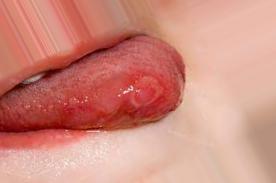
Condition: Mouth Ulcer